Question: I'm new to Angular. I created a small directive where the user can input a timestamp and add/substract 1 day. The directive needs to be isolated so that it can appear multiple times in my application.
This is the part where I initialize my dates:
'''
$scope.dateFrom = {
label : 'Date From',
date : mii.utils.date.dateToIntDate(start)
}
$scope.dateUntil = {
label : 'Date Until',
date : mii.utils.date.dateToIntDate(end)
}
'''
In the HTML of my view I create 2 instances of my directive:
'''
<date-input date="dateFrom"></date-input>
<date-input date="dateUntil"></date-input>
'''
The result looks like the below image. Two seperate input fields, each has its own label and default value. So far the isolation seems to be working.

The problem is however, when I click the plus sign of 'Date From', it will add a day to the value of 'Date Until'. When I look in the debugger on function '_addDays' I see that '$scope.dateInfo' is indeed pointing to the dateUntil object even though I am interacting with date From. What am I missing?
'''
<div id="date-input">
<span>
<img src="assets/img/minus.png" class="icon left" ng-click="yesterday()"/>
{{dateInfo.label}}
<img src="assets/img/add.png" class="icon right" ng-click="tomorrow()"/>
</span>
<input ng-model="dateInfo.date" class="center"/>
</div>
'''
'''
app.directive("dateInput", function() {
return {
restrict: "E",
templateUrl : "app/shared/dateInput/date.html",
scope : {
dateInfo : "=date"
},
link : function($scope, $element, $attrs) {
$scope.yesterday = function(){
_addDays(-1);
};
$scope.tomorrow = function(){
_addDays(1);
}
_addDays = function(days){
var d = mii.utils.date.intDateToDate($scope.dateInfo.date);
var newD = new Date(d);
newD.setDate(d.getDate()+days);
$scope.dateInfo.date = mii.utils.date.dateToIntDate(newD);
}
}
}
});
'''
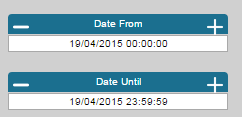
Answer: To fix this, all you need to do is prepend 'var' to the function definition:
'''
var _addDays = function(days){
'''
It was a simple oversight -- Because it didn't specifically state its scope, '_addDays' is interpreted as a global variable. This means that the second time the function is declared, it clobbers the definition of the first. Even though the function body looks the same, the closure is different in each context.